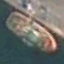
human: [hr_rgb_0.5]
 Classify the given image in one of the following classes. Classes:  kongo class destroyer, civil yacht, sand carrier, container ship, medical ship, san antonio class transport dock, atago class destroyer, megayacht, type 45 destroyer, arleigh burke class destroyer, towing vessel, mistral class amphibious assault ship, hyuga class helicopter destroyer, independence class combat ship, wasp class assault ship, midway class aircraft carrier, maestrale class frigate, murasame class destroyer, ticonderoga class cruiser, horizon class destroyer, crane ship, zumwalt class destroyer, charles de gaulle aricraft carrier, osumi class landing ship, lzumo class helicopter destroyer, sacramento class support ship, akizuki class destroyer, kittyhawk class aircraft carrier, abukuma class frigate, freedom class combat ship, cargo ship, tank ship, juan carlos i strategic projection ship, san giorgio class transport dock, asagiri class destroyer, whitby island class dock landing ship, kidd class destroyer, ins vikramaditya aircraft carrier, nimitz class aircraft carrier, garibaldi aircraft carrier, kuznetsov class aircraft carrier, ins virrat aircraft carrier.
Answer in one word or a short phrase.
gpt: Towing vessel